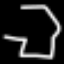
Label: octagon